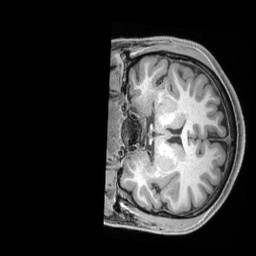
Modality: T1w
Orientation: coronal
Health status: healthy
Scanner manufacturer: siemens
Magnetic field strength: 3 T
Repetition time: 2.4 s
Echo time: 0.00201 s